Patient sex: F
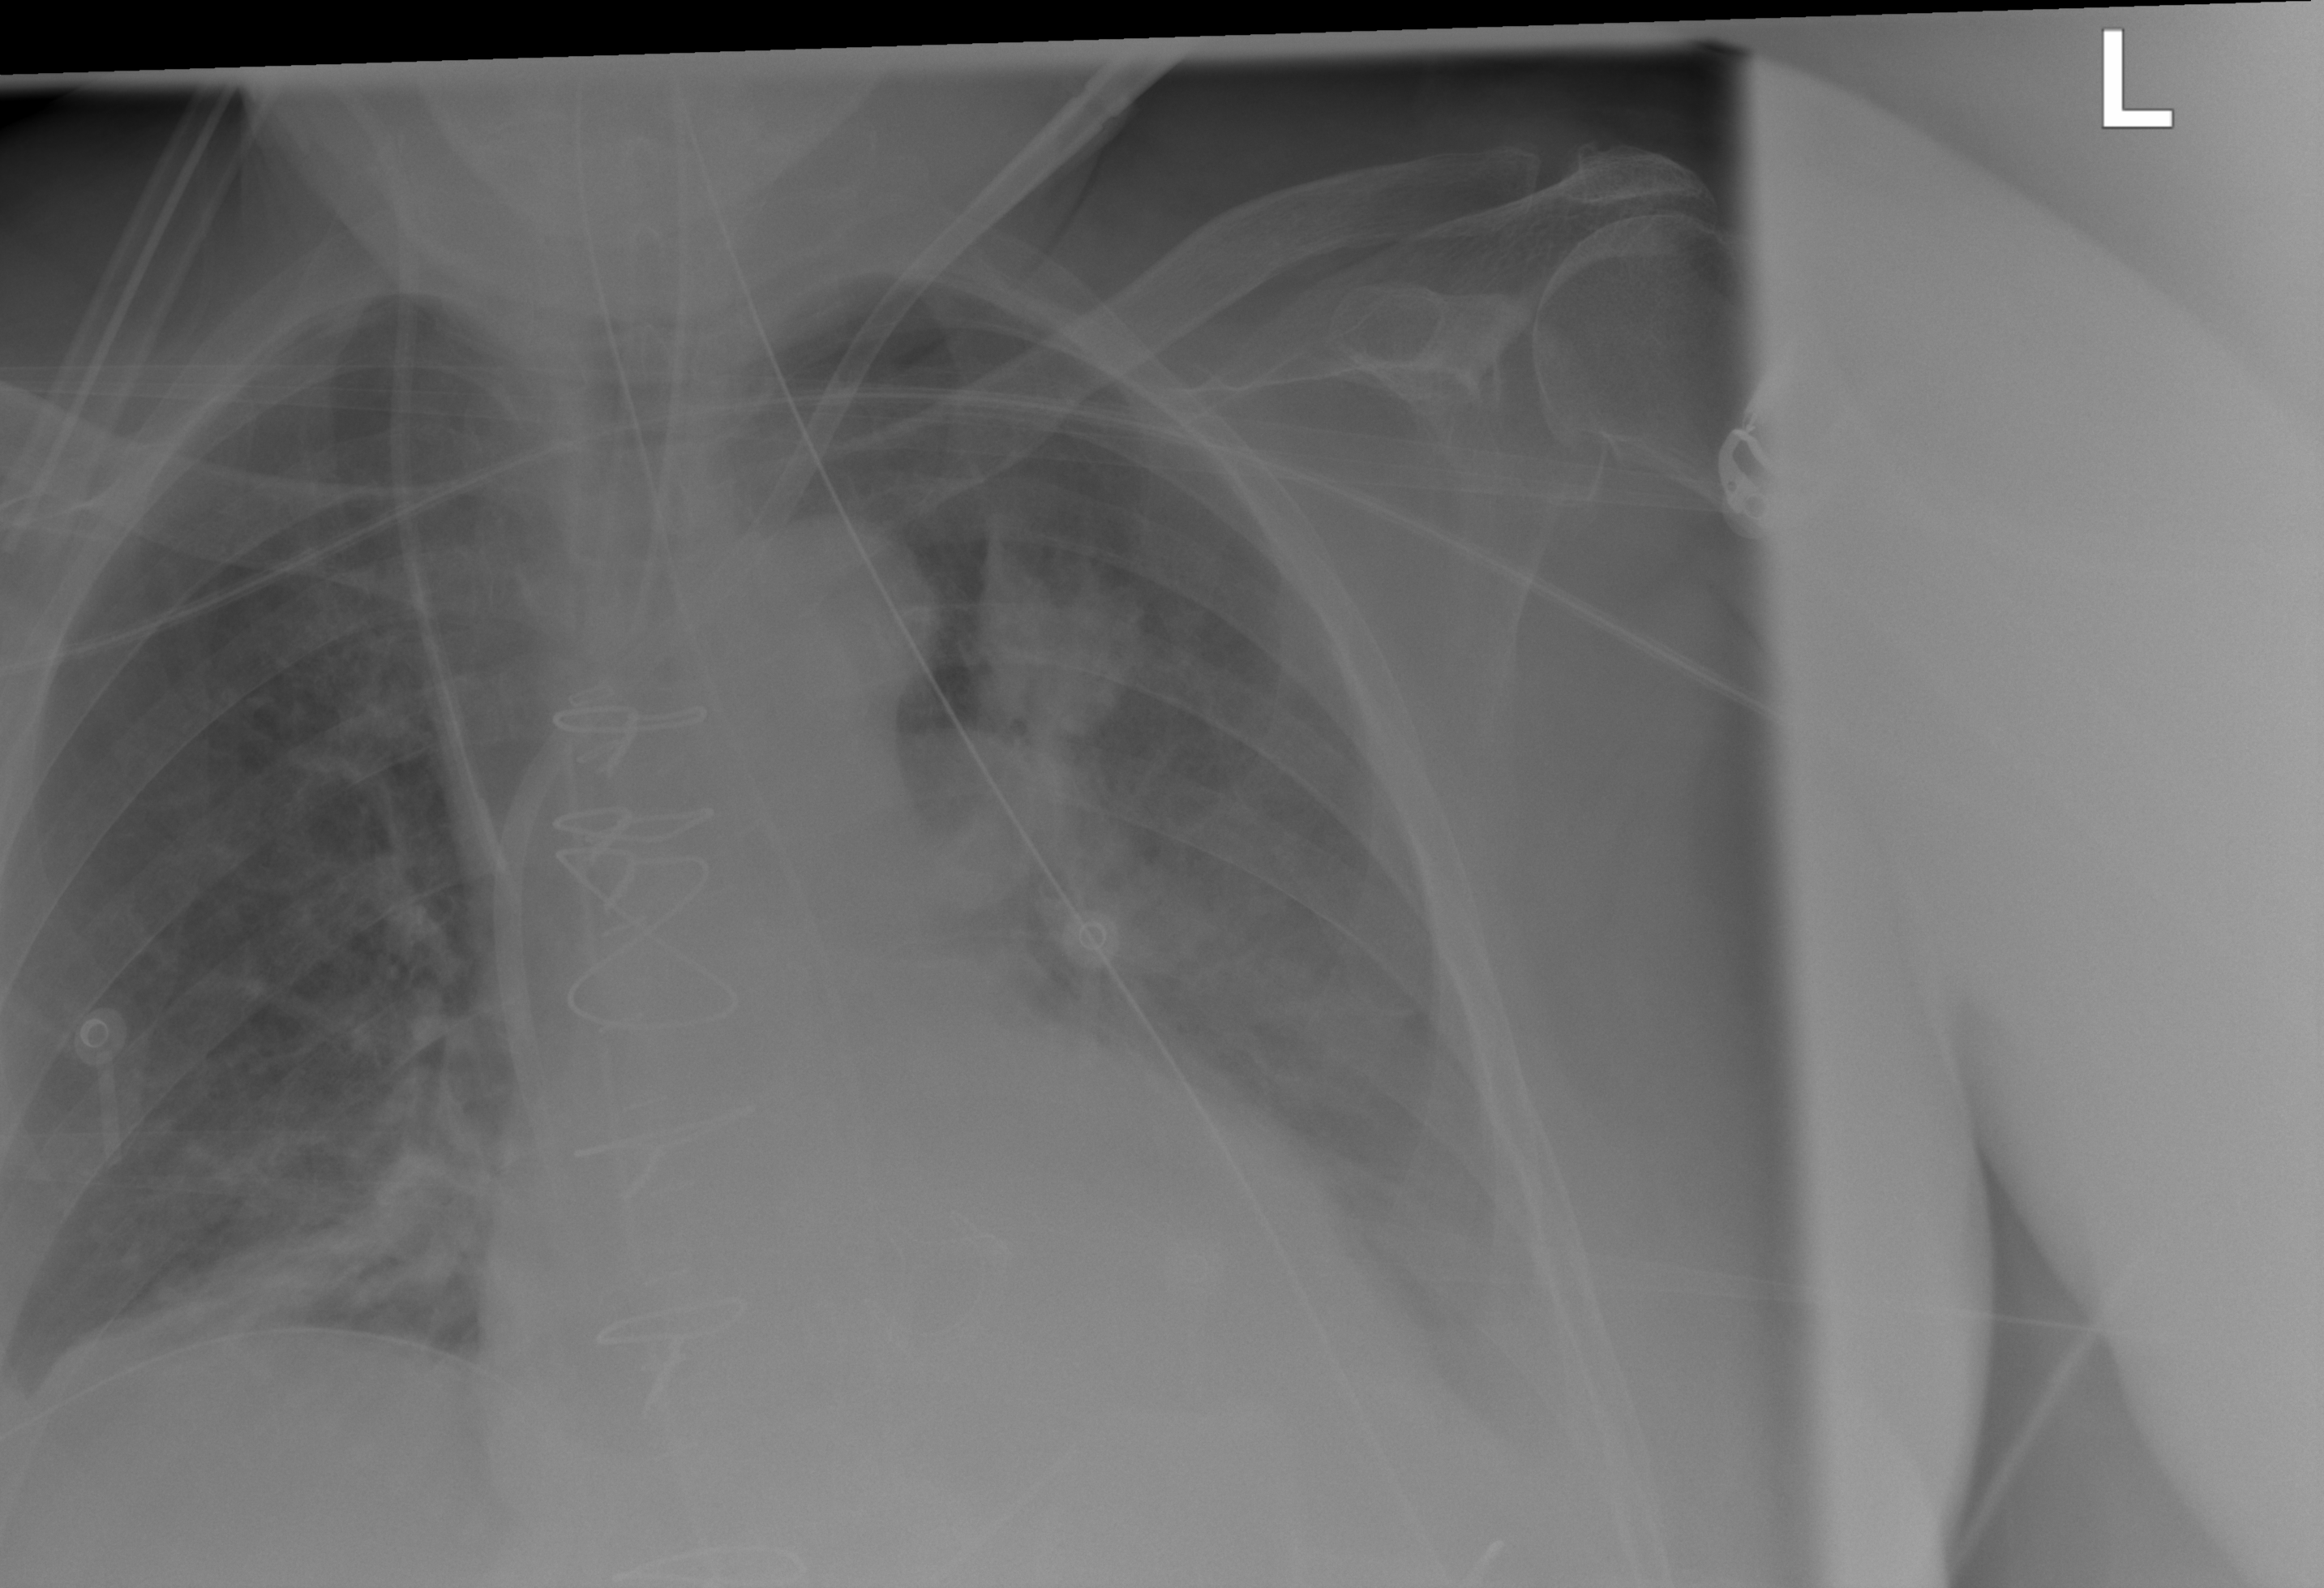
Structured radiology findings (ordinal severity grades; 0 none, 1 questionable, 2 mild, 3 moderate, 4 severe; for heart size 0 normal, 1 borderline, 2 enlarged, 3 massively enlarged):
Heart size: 2
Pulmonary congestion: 2
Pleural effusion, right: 2
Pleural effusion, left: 0
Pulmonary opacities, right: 2
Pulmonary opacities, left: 2
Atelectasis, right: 2
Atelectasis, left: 2